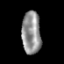
Tissue: prostate
Cell type: T cells
Senescence score: 0.2033
Nuclear area (px): 793
Mean DAPI intensity: 146.135